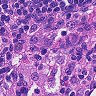
Metastatic tissue present: no